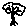
Label: tree